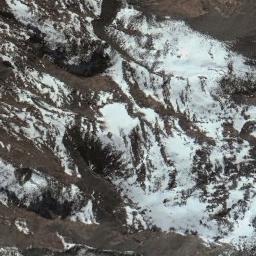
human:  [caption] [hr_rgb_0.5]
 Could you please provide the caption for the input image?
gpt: White snow and brown bare ground intersect on the snow mountain .

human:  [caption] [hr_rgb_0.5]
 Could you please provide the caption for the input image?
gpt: The snowberg is partly covered with snow and ice and the color of the mountain is brown .

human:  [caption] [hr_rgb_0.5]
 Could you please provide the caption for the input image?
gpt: The snow berg is consist of bare land and white snow .

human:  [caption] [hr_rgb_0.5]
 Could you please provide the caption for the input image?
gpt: There is snow on the part of the snowberg .

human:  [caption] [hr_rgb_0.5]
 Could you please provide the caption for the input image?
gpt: There are much snow and some bare land on the snowberg .